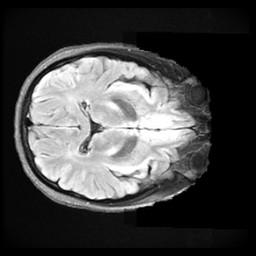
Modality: FLAIR
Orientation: axial
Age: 30
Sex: female
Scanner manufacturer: ge
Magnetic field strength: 3 T
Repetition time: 11 s
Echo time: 0.1497 s